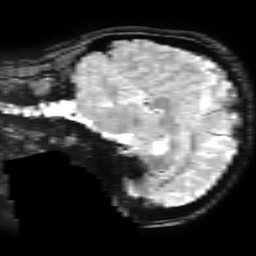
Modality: T2starw
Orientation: sagittal
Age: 24
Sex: female
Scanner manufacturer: ge
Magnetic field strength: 3 T
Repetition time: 0.65 s
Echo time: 0.02 s